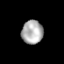
Tissue: prostate
Cell type: Endothelial cells
Senescence score: 0.249
Nuclear area (px): 492
Mean DAPI intensity: 175.077